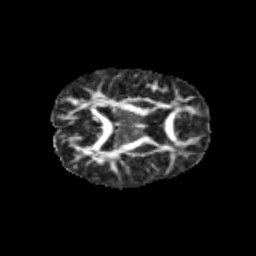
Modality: FA
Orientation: axial
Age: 10
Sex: female
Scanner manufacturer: siemens
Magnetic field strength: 3 T
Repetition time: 3.8 s
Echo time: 0.07 s